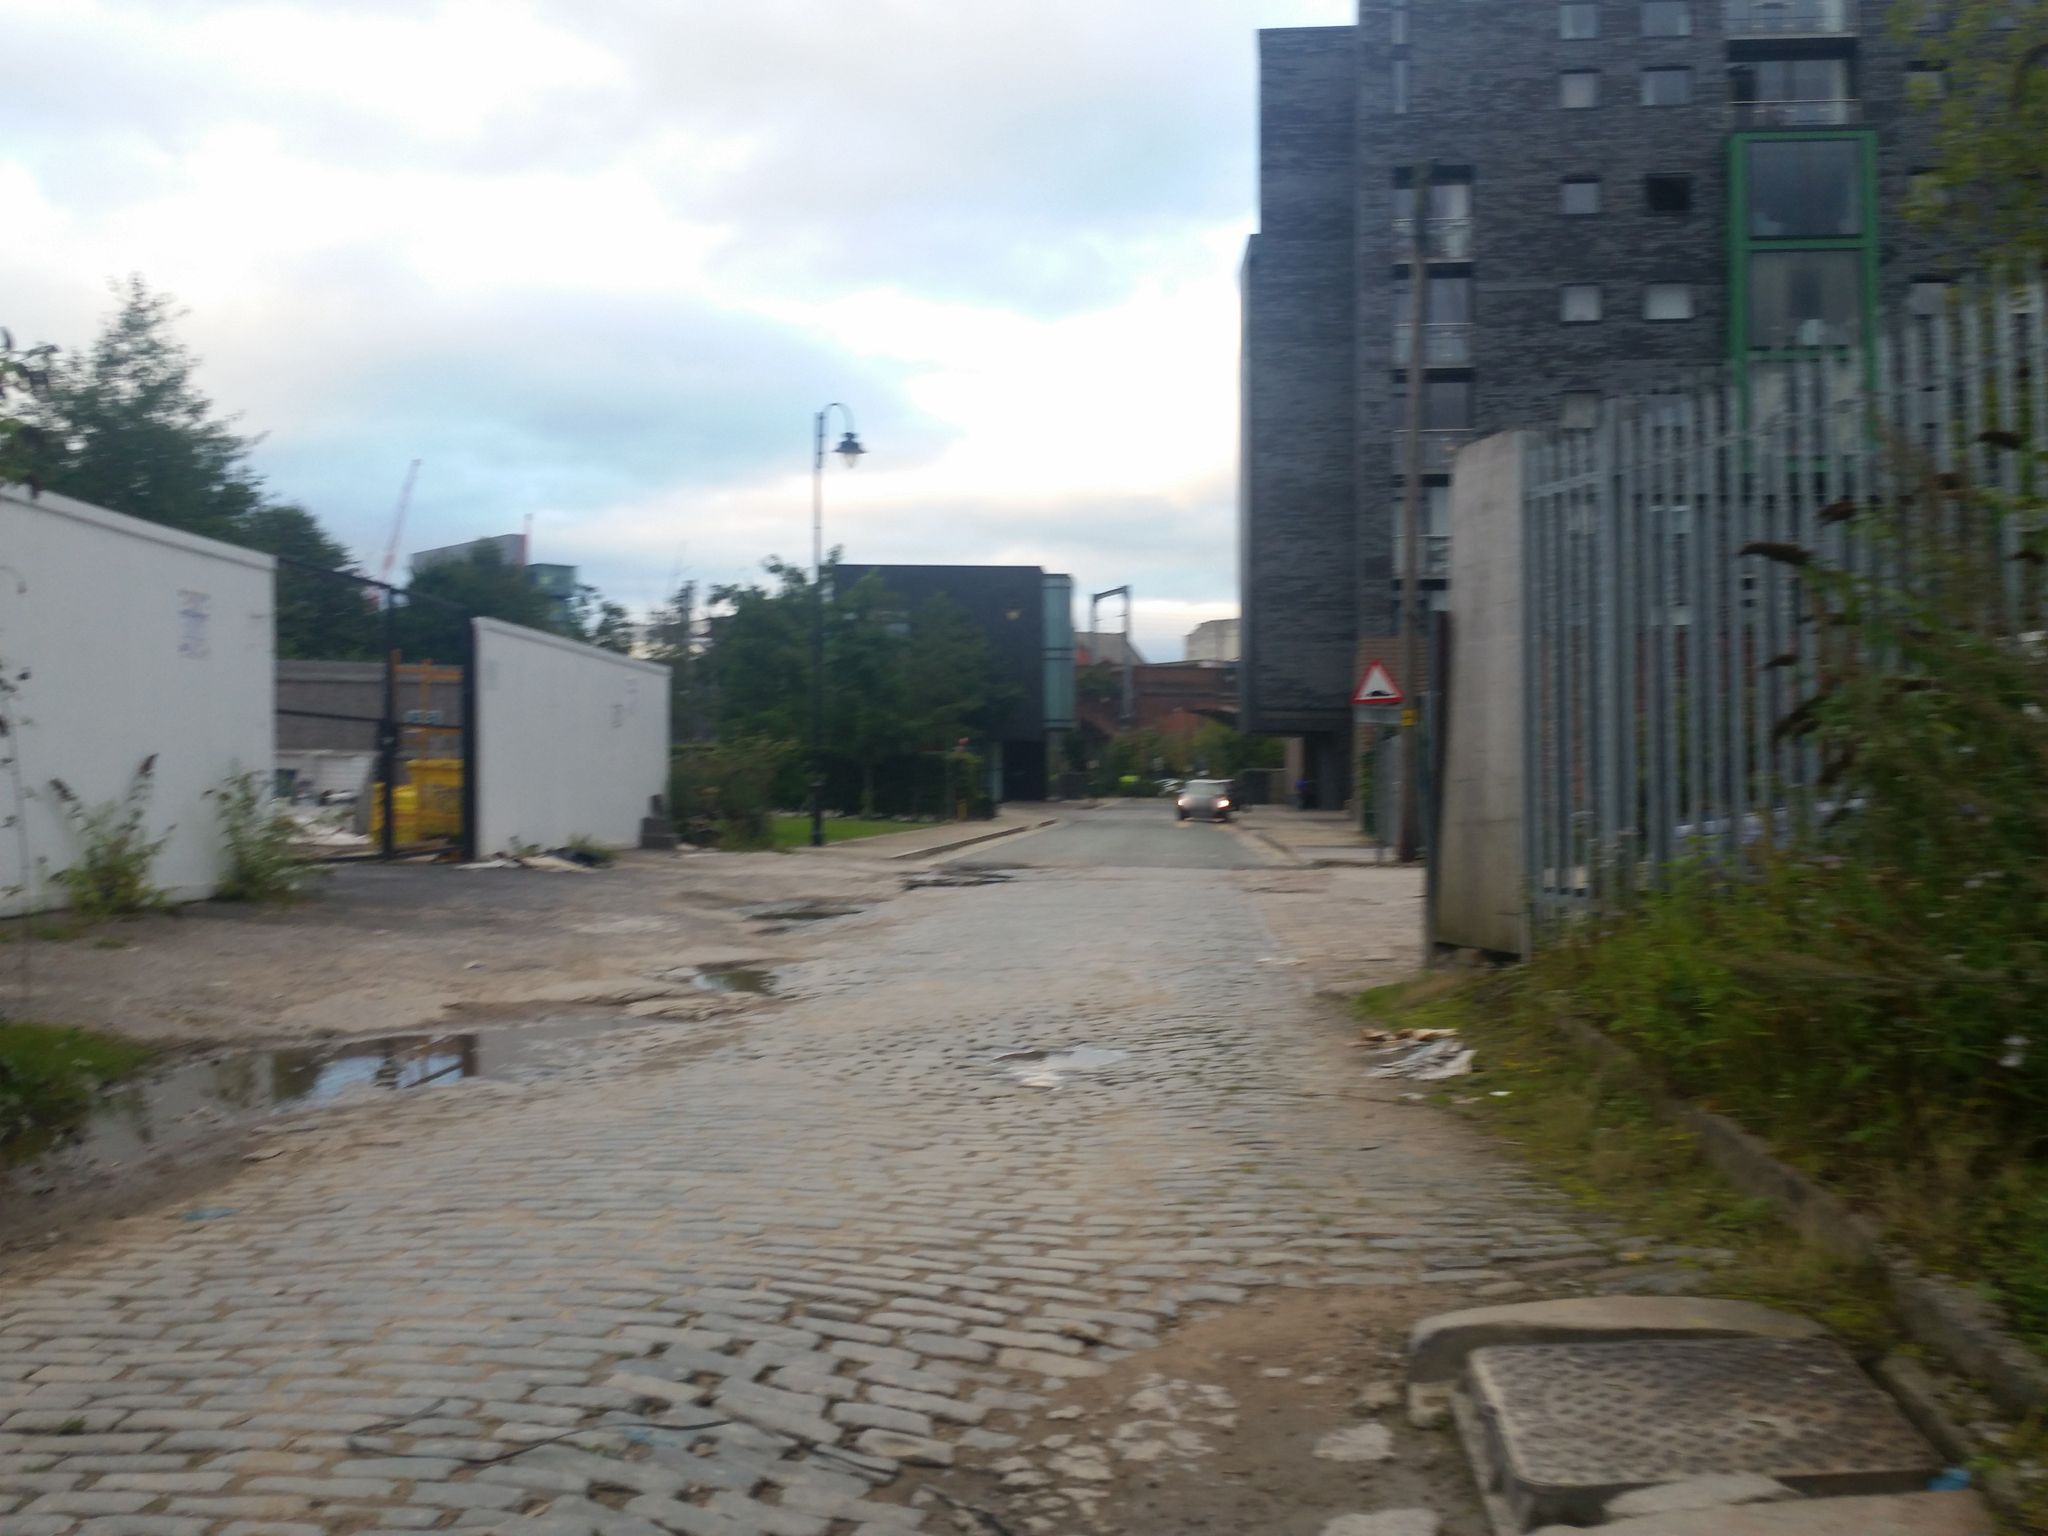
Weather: cloudy
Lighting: day
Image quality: good
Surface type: walking surface
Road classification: path, cycleway
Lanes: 2
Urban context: urban centre
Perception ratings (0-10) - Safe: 1.71, Lively: 1.36, Beautiful: 3.52, Boring: 6.98, Depressing: 5.4, Wealthy: 0.55